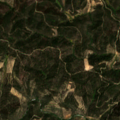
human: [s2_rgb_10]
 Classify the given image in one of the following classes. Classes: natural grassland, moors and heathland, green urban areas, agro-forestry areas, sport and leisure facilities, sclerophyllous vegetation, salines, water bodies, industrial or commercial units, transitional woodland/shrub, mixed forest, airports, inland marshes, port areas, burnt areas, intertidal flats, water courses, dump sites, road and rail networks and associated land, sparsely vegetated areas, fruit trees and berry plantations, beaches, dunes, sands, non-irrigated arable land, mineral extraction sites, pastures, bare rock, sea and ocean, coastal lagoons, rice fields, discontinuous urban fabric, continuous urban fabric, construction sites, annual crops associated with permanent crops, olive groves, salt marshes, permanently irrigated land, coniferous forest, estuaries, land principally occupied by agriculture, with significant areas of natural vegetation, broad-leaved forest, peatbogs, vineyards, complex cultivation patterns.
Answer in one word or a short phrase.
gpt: olive groves, coniferous forest, transitional woodland/shrub